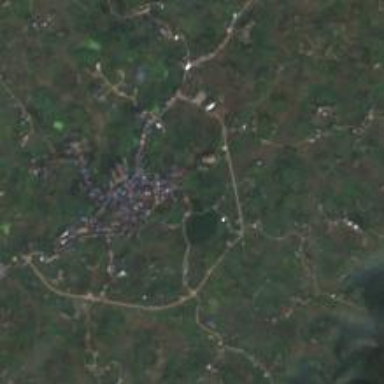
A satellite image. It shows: Town.